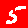
Digit: 5